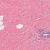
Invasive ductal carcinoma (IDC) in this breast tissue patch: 0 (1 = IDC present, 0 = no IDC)